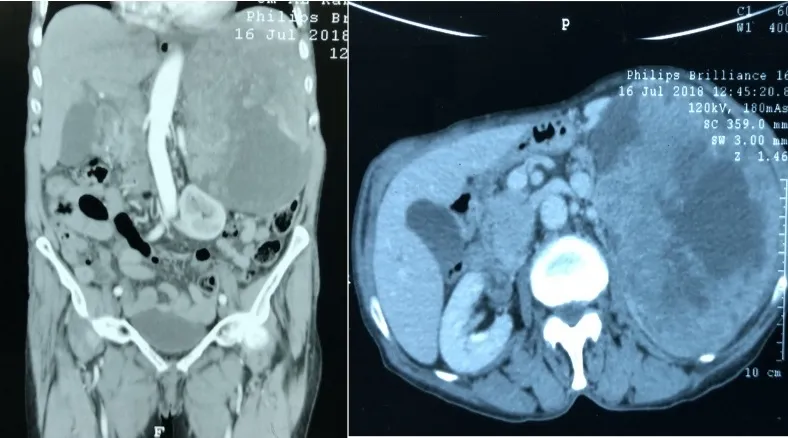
CT scan of the abdomen showing a huge mass that occupy the left upper abdominal cavity and displacing the left kidney, the mass has mixed cystic and solid components.
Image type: radiology (ct)